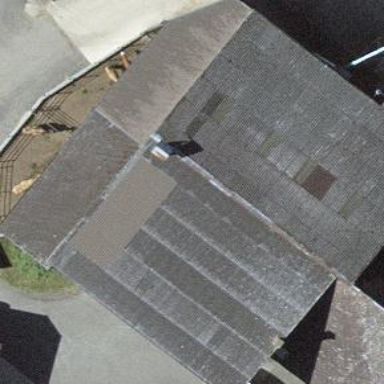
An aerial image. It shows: Farm building.